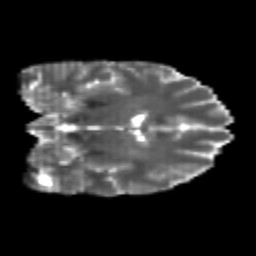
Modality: T2w
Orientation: coronal
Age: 22
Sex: male
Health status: healthy
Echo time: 0.074 s